Field crop: tomato
Growth stage: 1
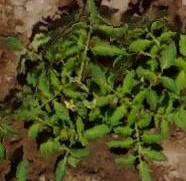
Species: tomato